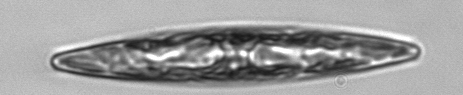
Label: Pleurosigma